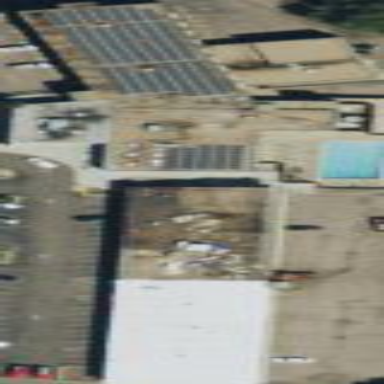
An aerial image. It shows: Hotel building.